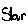
Label: star